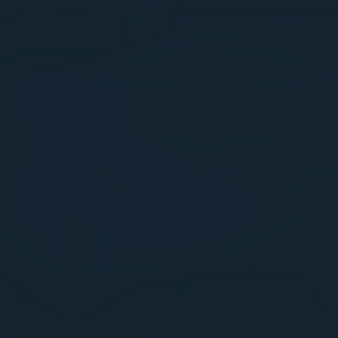
Label: other